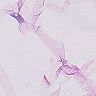
Metastatic tissue present: no